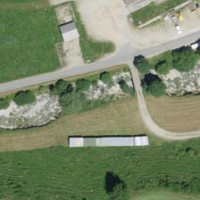
EUNIS habitat code: 24
Species observed at this site:
Araschnia levana
Zygaena transalpina
Acronicta euphorbiae
Acronicta auricoma
Dactylorhiza maculata
Lasiommata maera
Lymantria monacha
Alcis repandata
Erebia aethiops
Arctia caja
Lysandra coridon
Lasiocampa quercus
Parnassius apollo